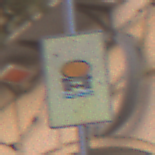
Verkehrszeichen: FahrzeugeMitWassergefaehrdenderLadungOhnePfeilsymbol
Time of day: MorningAfternoon
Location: Outdoor (Urban)
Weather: Clear
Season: NotSpecified
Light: Natural